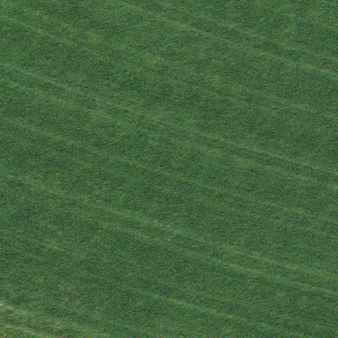
Label: other